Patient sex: M
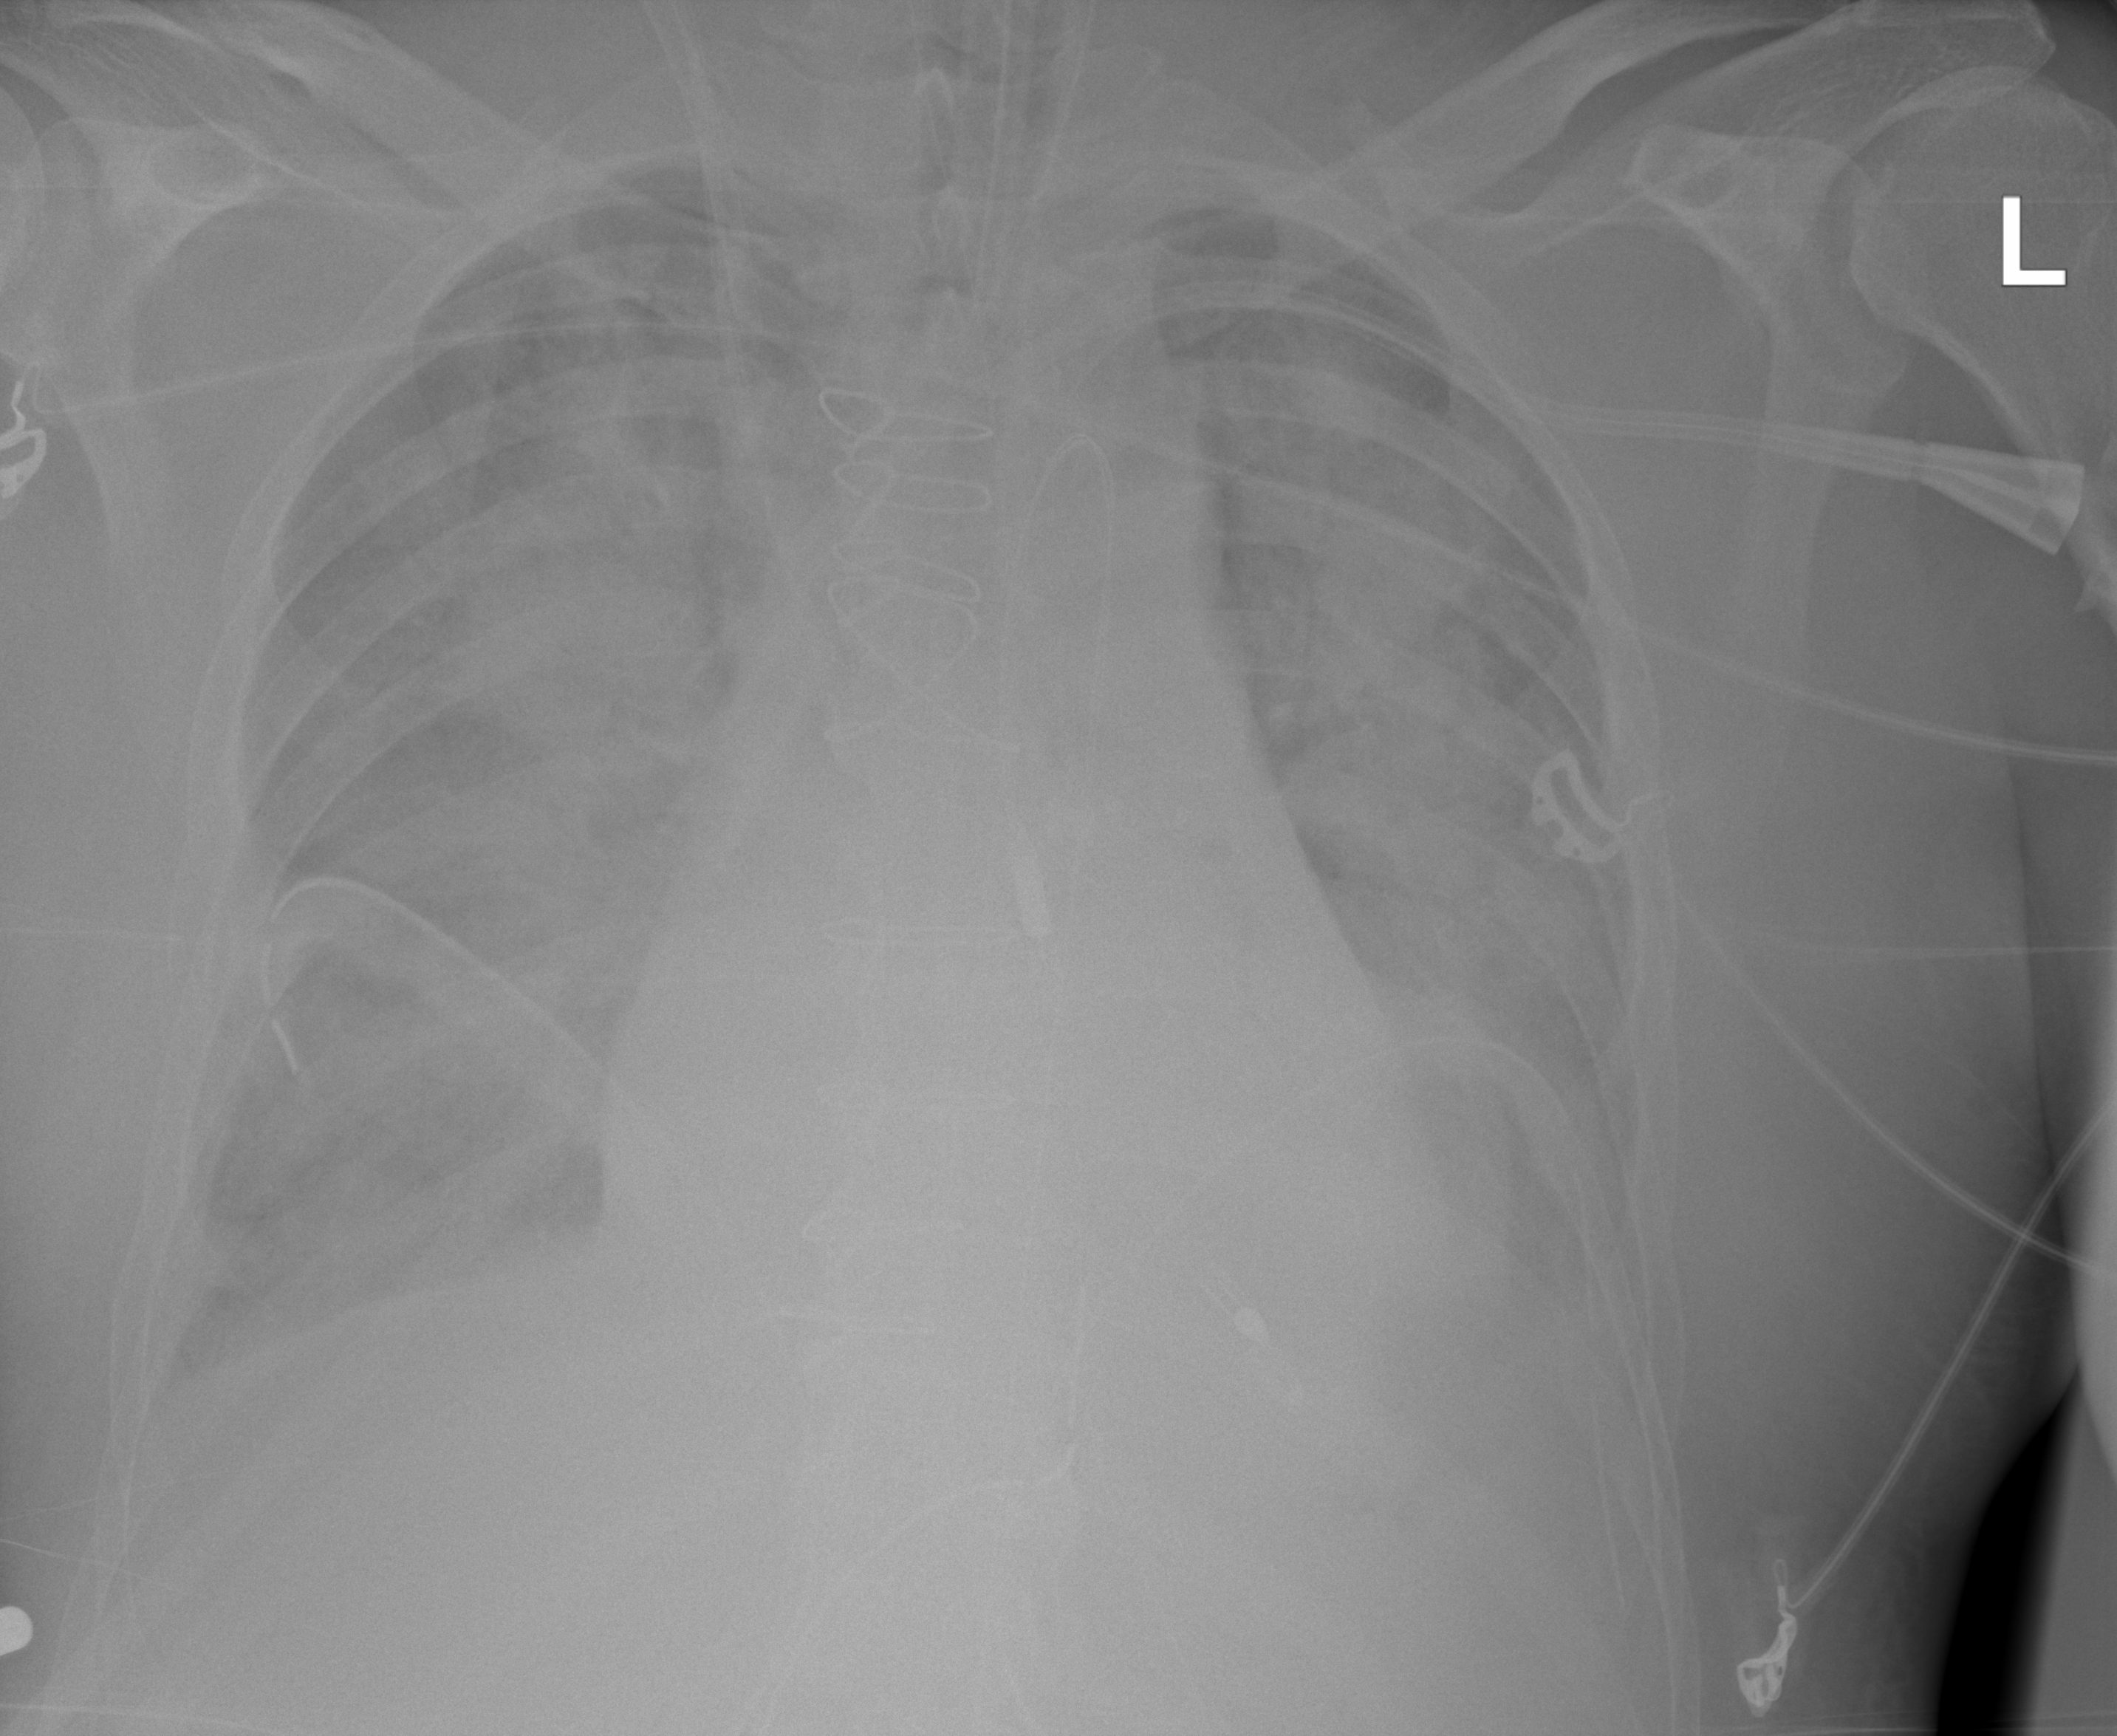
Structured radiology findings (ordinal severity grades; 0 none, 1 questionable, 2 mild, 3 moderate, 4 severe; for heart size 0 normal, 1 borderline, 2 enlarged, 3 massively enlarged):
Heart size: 2
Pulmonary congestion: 4
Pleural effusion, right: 2
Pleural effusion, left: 2
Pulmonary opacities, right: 4
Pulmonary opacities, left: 4
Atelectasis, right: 3
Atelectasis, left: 3